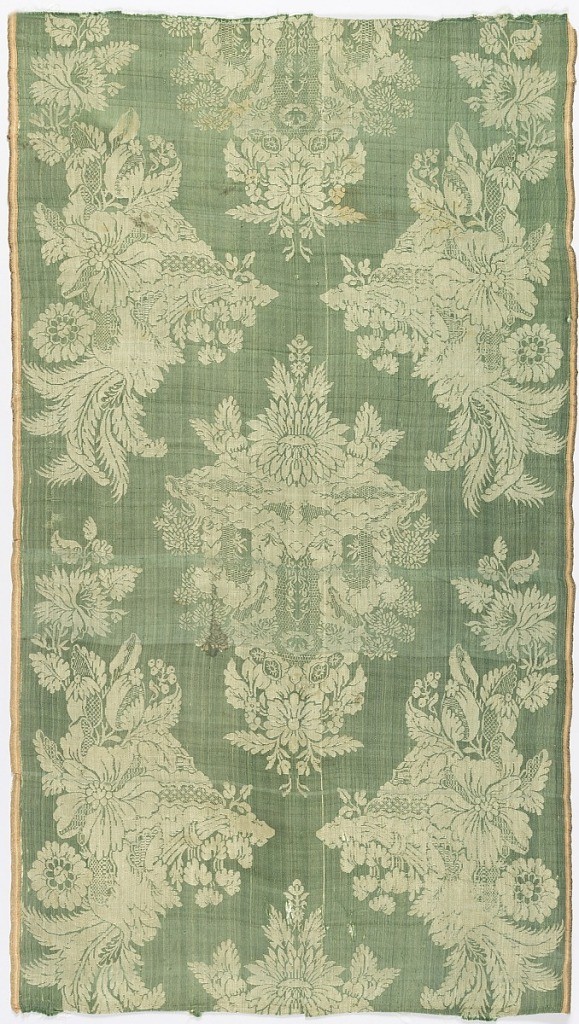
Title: Textile
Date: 18th century
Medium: silk Technique: damask
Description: Blue-green silk with a symmetrical arrangement of pattern with heavy fruits and flowers in white plain weave.